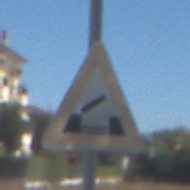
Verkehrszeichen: BeweglicheBruecke
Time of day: MorningAfternoon
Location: Outdoor (Suburban)
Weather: PartlyCloudy
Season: NotSpecified
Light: Natural